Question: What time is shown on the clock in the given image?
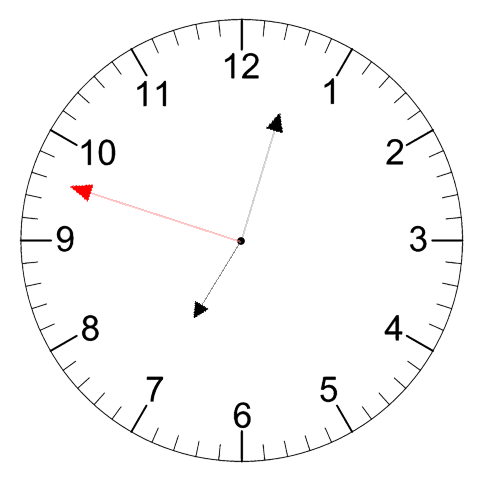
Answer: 07:02:48